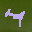
Label: 7